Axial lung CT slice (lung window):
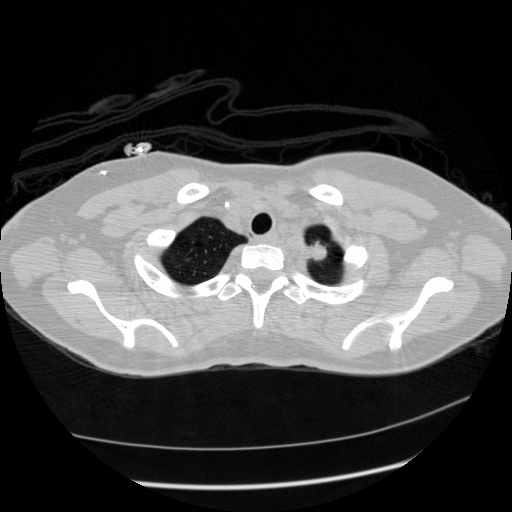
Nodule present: yes
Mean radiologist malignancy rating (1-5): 4.25